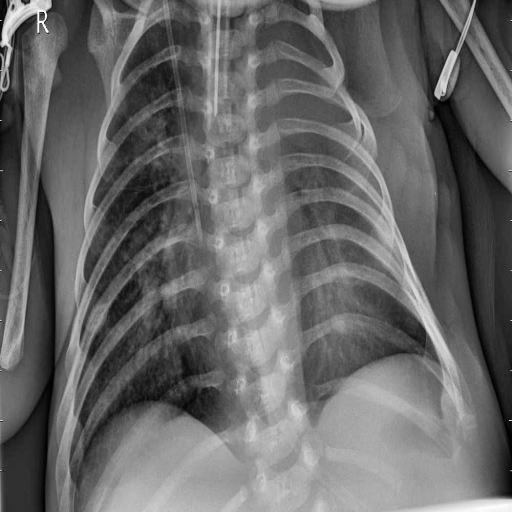
Finding: PNEUMONIA